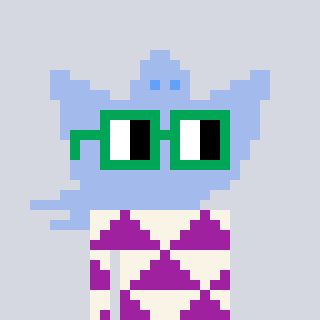
a pixel art character with square green glasses, a ghost-B-shaped head and a magenta-colored body on a cool background